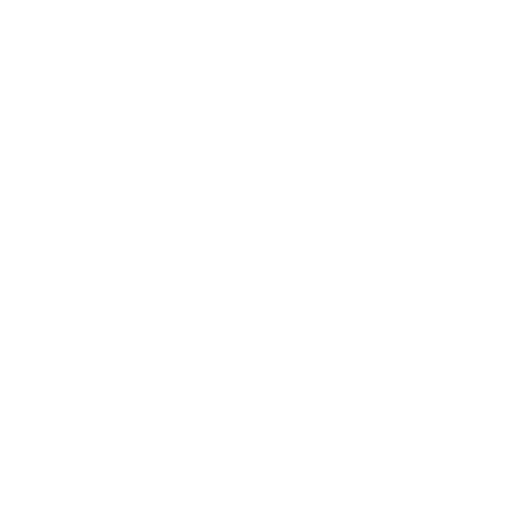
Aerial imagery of mountain in Nevada named Twinridge Hill containing shrub and grassland